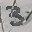
Label: 3